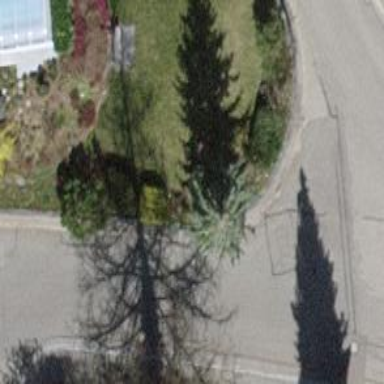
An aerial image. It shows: Urban tree adds touch of nature to the surroundings.